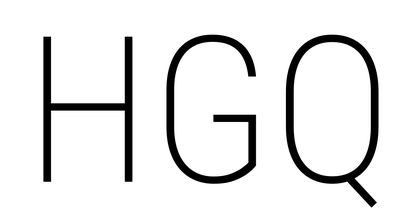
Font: Roboto_Condensed_ExtraLight